Field crop: tomato
Growth stage: 2
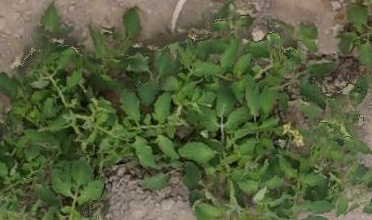
Species: tomato